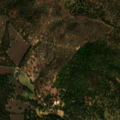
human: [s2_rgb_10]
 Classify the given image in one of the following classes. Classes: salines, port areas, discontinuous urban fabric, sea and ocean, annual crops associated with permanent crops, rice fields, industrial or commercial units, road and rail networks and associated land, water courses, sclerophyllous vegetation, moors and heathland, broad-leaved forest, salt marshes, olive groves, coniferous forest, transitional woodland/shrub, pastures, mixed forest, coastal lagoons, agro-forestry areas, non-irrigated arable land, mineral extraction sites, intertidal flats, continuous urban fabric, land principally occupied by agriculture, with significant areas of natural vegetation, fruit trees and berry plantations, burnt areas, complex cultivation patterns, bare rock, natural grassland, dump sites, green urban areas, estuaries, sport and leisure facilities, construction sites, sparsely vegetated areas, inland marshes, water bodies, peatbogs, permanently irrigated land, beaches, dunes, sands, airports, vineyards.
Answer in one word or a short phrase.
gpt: vineyards, agro-forestry areas